Куб, склеенный из двух одинаковых по объему частей, кладут на наклонную плоскость таким образом, что плоскость склейки, параллельная одной из граней куба, перпендикулярна наклонной плоскости (см. рисунок).
Начнет ли двигаться куб?
Если да, то каким будет его движение в начальный момент? Отношение плотности материалов, из которых сделан куб, равно $20$. Угол наклона плоскости $\alpha=30^{\circ}$, коэффициент трения между наклонной плоскостью и нижней гранью куба $\mu=0.8$.
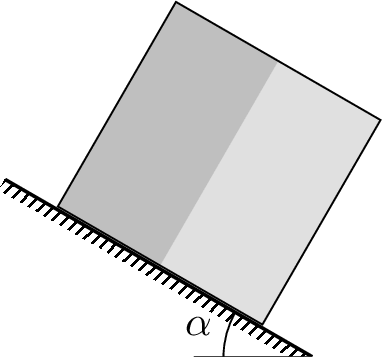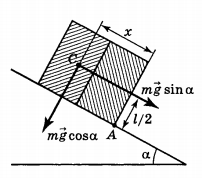
Начнет ли двигаться куб?
Решение: Так как$$F_{тр}=\mu m g \cos \alpha>m g \sin \alpha,$$куб соскальзывать не будет. Рассмотрим уравнение моментов относительно полюса $A$. Центр масс $C$ находится на расстоянии $x$ от передней грани, равном$$x=\frac{3+\rho_{1} / \rho_{2}}{4 \cdot\left(1+\rho_{1} / \rho_{2}\right)},$$где $\rho_{1}$ — плотность правой половины. Если$$\frac{\rho_{2}}{\rho_{1}}=20, \text { тo } x=\frac{61}{84} l.$$Следовательно, момент силы тяжести направлен против часовой стрелки и положение равновесия устойчиво.Если$$\frac{\rho_{2}}{\rho_{1}}=\frac{1}{20}, \text { то } x=\frac{23}{84} l,$$момент силы тяжести направлен по часовой стрелке, и брусок начнет кувыркаться.
Ответ: Если $\frac{\rho_{2}}{\rho_{1}}=20$, положение равновесия устойчиво.Если $\frac{\rho_{2}}{\rho_{1}}=\frac{1}{20}$, брусок начнет кувыркаться.

Если да, то каким будет его движение в начальный момент?
Ответ: Если $\frac{\rho_{2}}{\rho_{1}}=20$, положение равновесия устойчиво.Если $\frac{\rho_{2}}{\rho_{1}}=\frac{1}{20}$, брусок начнет кувыркаться.
Темы:
T, Механика, Всероссийские, Трение, Центр масс